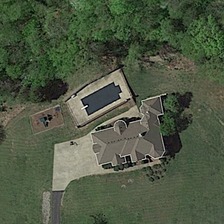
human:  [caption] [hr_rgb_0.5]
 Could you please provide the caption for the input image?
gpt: a grey roofed house in the middle of the meadow .

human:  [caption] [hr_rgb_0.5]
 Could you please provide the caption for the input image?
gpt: a grey roofed house in the middle of the meadow .

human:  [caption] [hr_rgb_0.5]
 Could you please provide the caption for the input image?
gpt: rows of trees were planted around the house .

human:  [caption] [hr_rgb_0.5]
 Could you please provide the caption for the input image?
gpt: rows of trees were planted around the house .

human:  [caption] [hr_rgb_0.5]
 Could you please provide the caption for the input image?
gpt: a grey roofed house in the middle of the meadow .